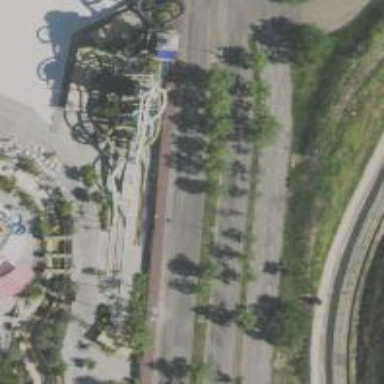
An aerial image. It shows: Water slide attraction.